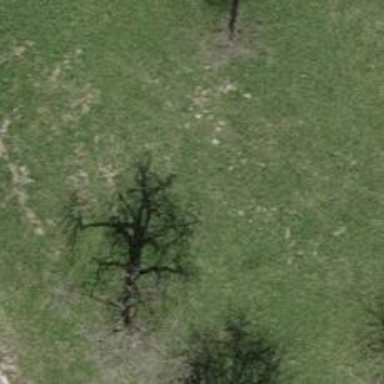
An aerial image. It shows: Single tag "natural: tree."